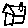
Label: house